Field crop: maize
Growth stage: 2
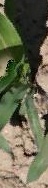
Species: maize